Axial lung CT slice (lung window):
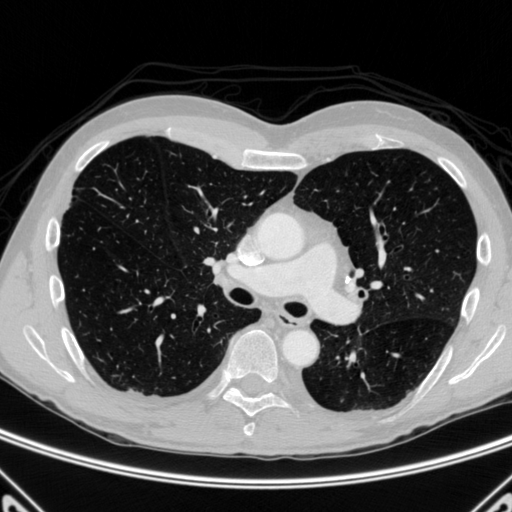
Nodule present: no